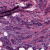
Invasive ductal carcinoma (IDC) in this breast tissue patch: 1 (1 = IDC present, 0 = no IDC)